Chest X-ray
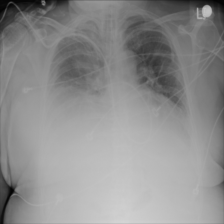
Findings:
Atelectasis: negative
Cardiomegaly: negative
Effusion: negative
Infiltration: negative
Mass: negative
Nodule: negative
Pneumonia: negative
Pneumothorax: negative
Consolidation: positive
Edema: negative
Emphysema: negative
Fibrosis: negative
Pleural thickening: negative
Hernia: negative